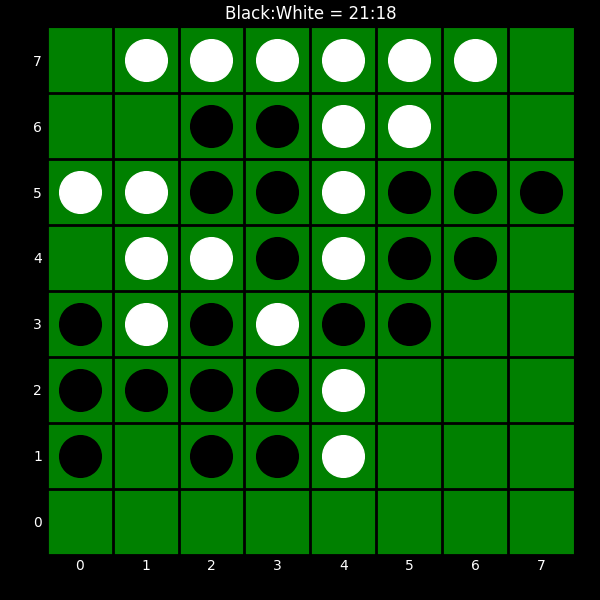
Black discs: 21
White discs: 18